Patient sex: M
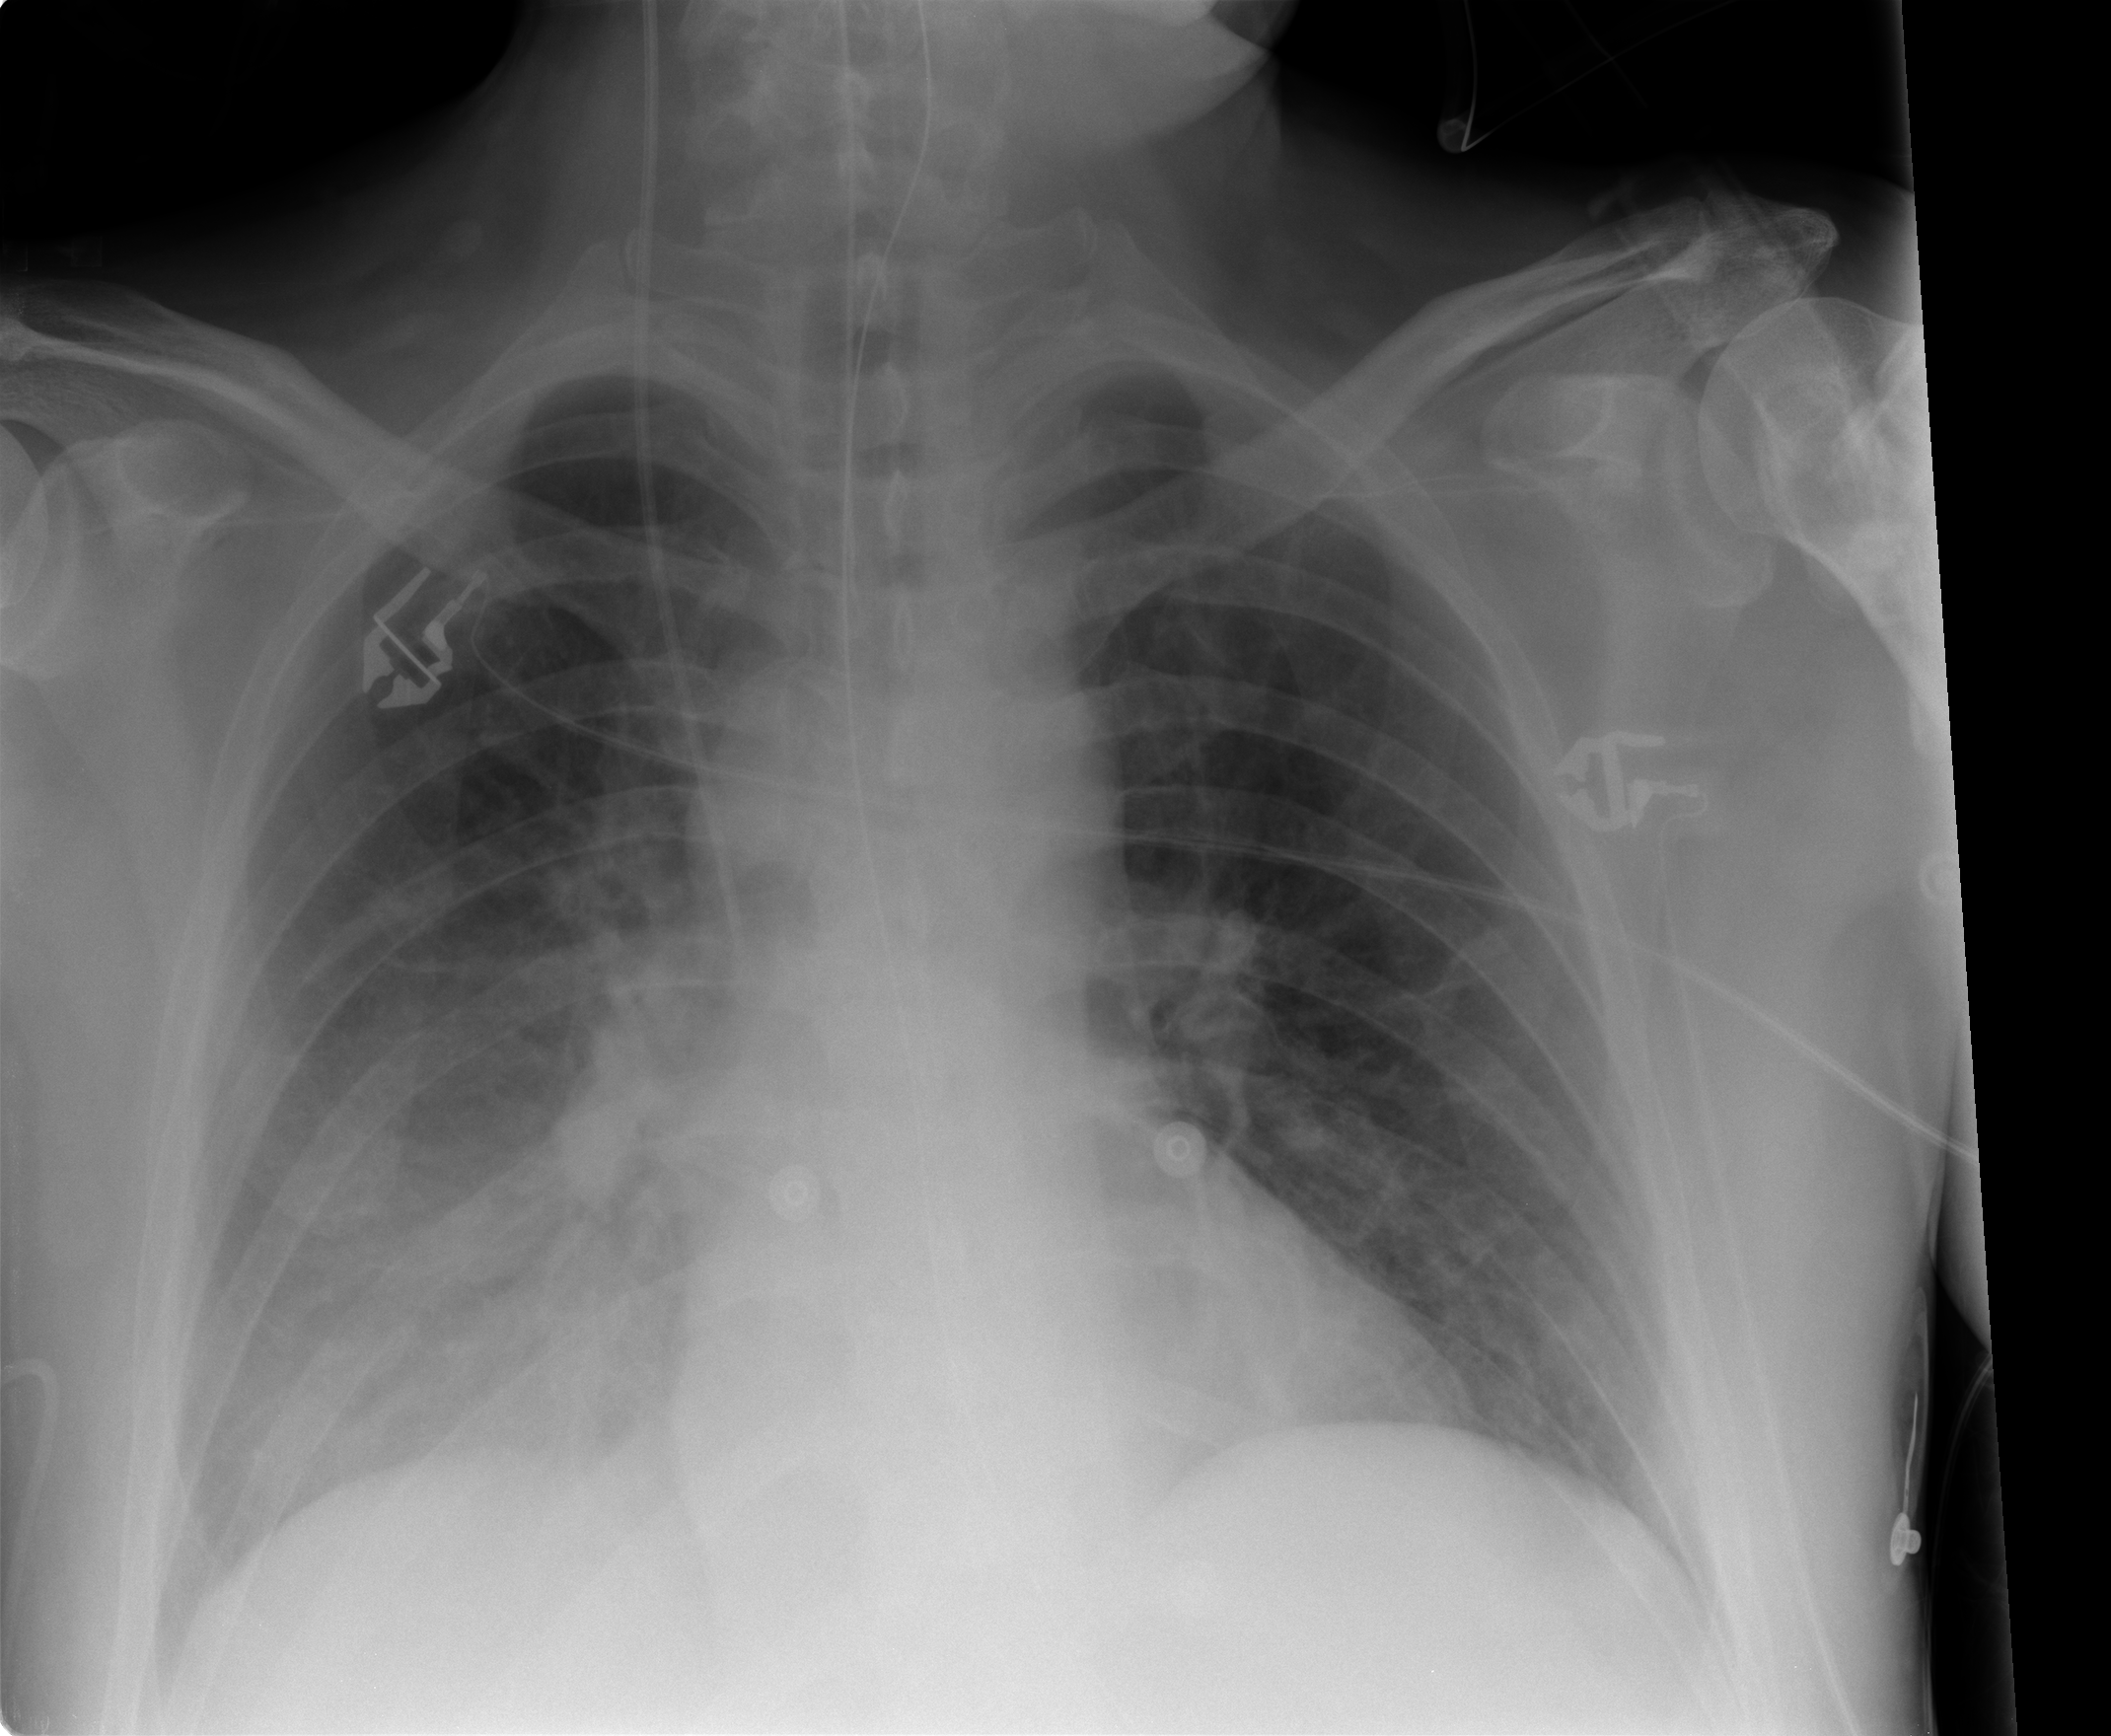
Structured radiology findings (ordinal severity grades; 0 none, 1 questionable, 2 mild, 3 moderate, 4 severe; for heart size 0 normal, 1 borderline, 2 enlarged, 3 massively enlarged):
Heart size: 0
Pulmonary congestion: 1
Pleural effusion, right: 2
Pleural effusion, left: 0
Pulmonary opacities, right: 2
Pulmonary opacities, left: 0
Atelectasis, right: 2
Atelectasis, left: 1